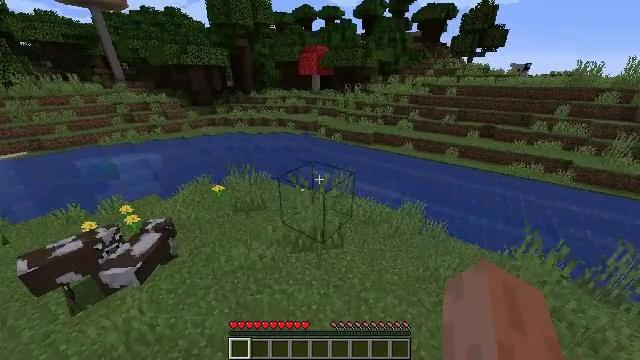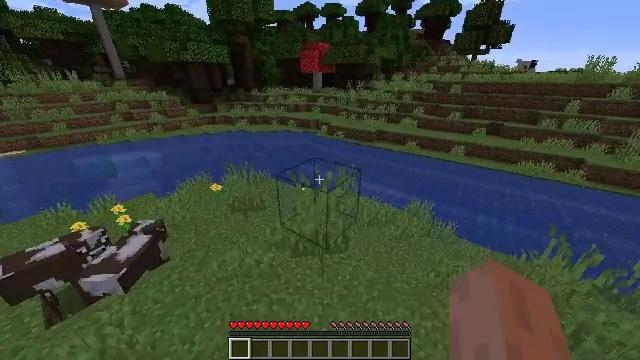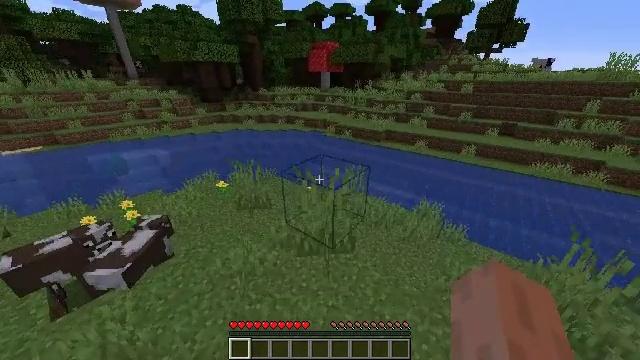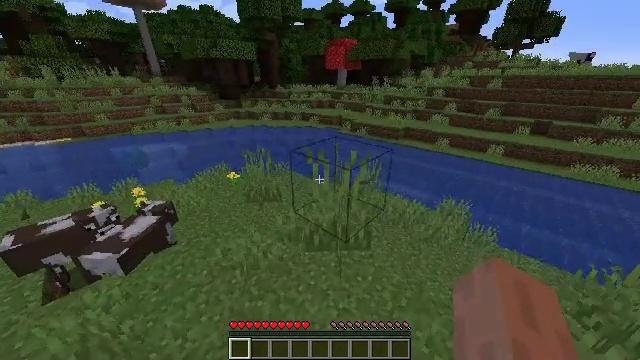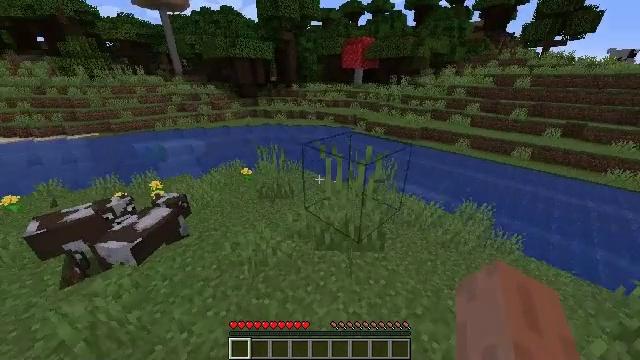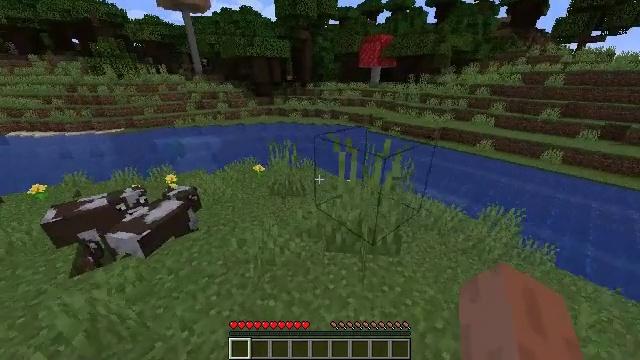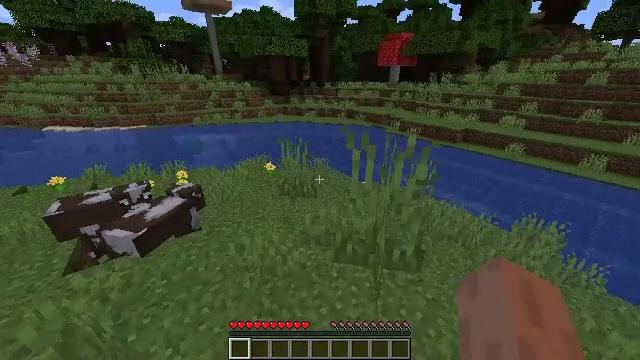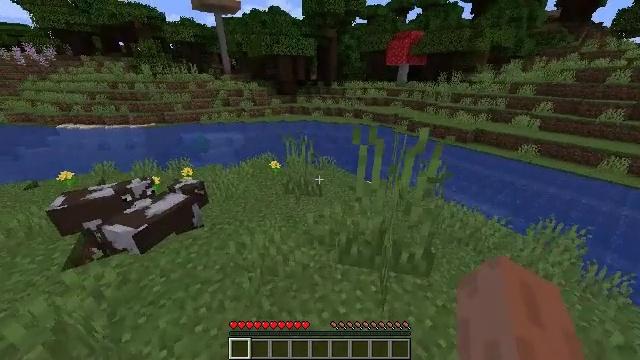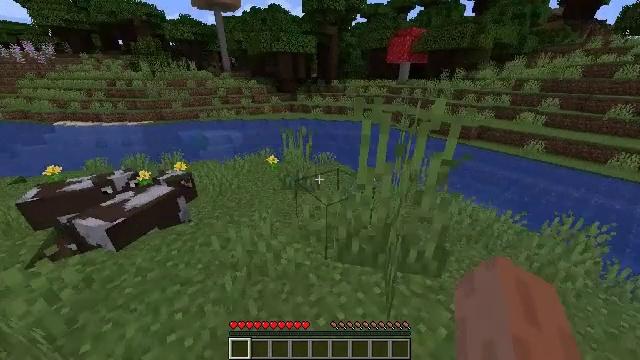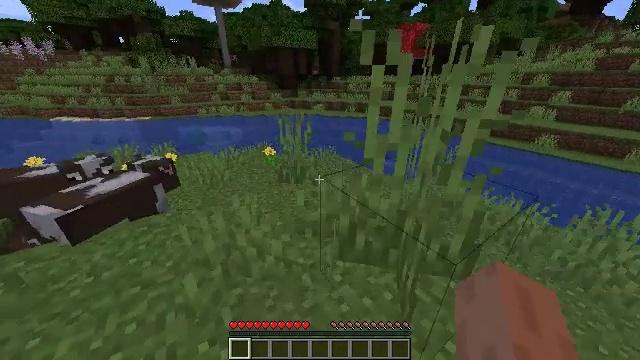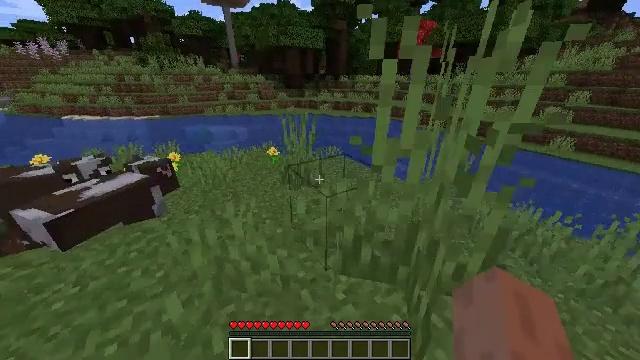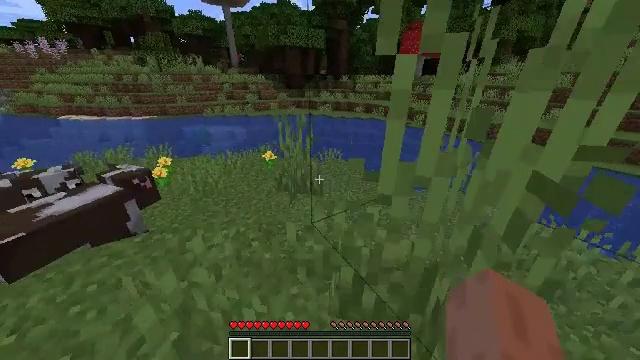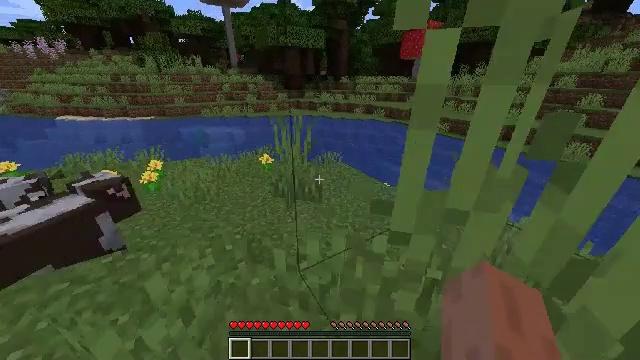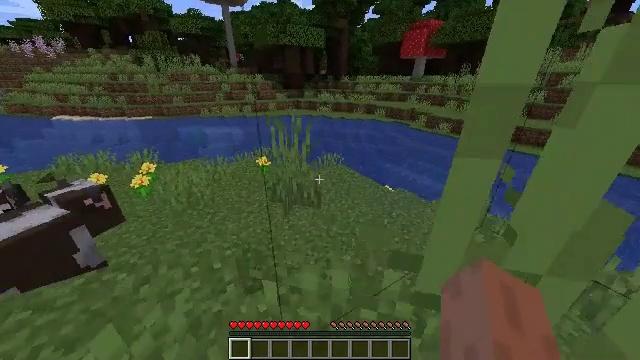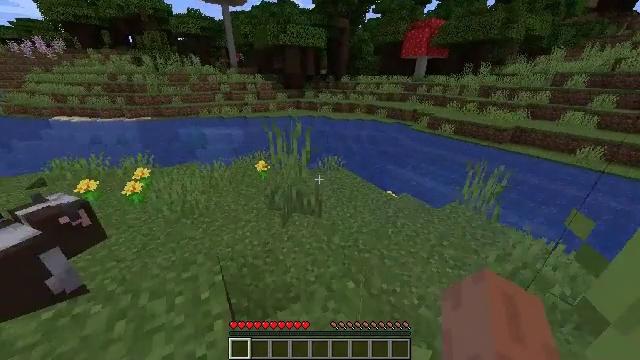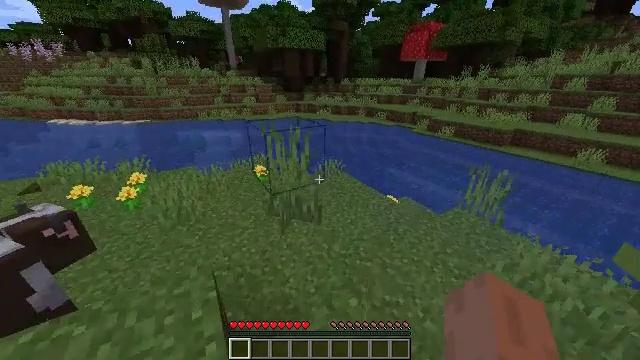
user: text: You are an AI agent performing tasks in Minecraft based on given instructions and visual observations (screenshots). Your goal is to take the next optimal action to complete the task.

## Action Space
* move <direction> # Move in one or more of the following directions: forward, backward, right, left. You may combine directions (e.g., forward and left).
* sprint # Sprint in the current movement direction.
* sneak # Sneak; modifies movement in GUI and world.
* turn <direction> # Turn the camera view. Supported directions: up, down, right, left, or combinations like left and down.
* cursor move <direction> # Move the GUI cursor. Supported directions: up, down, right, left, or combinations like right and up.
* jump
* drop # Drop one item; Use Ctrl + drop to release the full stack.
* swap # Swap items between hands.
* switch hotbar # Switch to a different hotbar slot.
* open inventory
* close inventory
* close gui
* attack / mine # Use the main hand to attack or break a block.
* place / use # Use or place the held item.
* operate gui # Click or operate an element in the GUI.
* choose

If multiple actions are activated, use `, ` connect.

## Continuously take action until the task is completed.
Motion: motion action
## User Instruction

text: Mine the oak log.
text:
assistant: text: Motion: move forward, sprint
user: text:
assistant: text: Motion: move forward, sprint, turn left
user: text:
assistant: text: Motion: move forward, sprint, turn left
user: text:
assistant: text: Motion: move forward, sprint, turn left
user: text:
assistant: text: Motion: move forward, sprint, turn left
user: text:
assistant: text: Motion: move forward, sprint, turn left
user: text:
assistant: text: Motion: move forward, sprint, turn left
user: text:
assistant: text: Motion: move forward, sprint
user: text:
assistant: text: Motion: move forward, sprint
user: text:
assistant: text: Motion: move forward, sprint, turn left
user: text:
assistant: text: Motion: move forward, sprint
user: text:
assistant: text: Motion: move forward, sprint
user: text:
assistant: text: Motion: move forward, sprint
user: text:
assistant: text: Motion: move forward, sprint
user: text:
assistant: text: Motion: move forward, sprint
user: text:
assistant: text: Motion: move forward, sprint
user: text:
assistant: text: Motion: move forward, sprint
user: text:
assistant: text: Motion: move forward, sprint
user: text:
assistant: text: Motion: move forward, sprint
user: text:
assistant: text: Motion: move forward, sprint
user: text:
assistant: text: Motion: move forward, sprint
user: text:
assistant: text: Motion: move forward, sprint, turn right
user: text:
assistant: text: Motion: move forward, sprint, turn right
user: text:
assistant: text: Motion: move forward, sprint
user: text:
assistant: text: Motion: move forward, sprint
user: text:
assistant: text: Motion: move forward, sprint
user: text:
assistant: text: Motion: move forward, sprint
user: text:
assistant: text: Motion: move forward, sprint
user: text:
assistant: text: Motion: move forward, sprint, turn right
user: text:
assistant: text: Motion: move forward, sprint, turn right and down